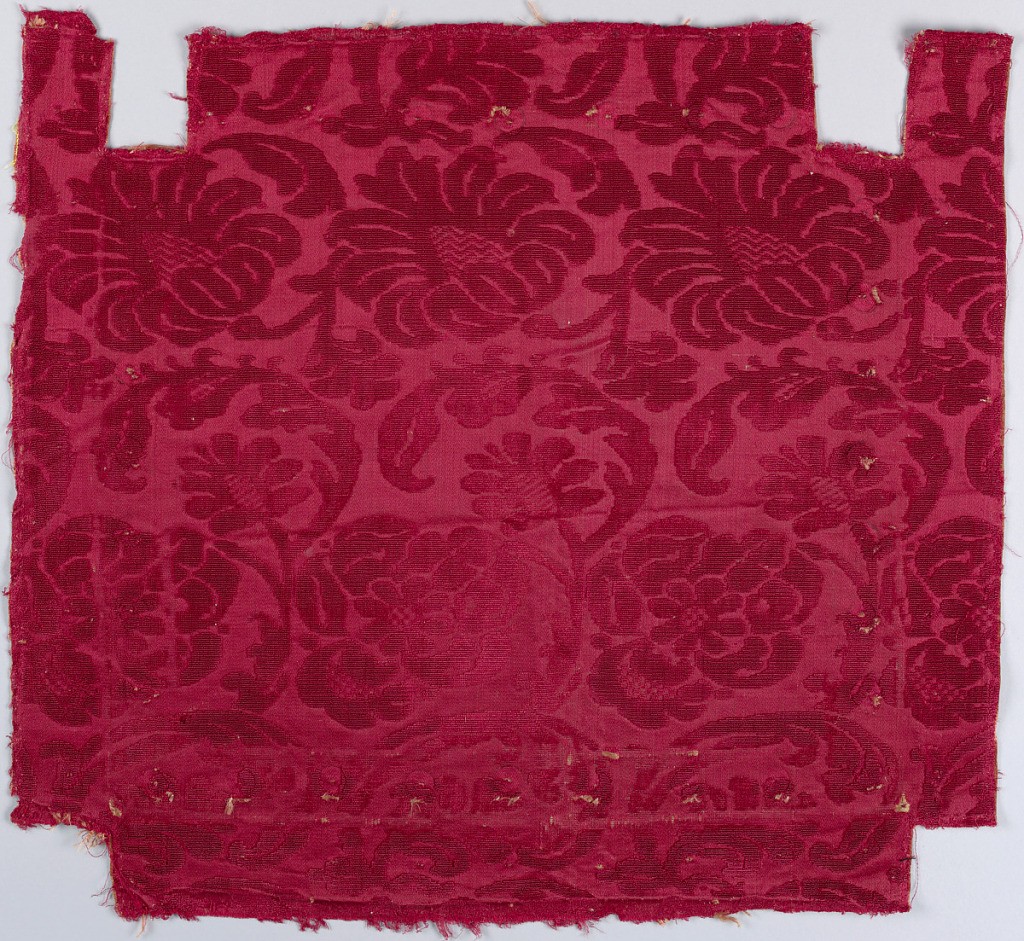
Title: Fragment
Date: possibly 18th century
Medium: silk Technique: raised pile (cut and uncut) made of supplementary warp in a satin foundation
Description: Elongated peony and palm motifs in red.